Question: '''
class student { *attributes* } ;
class course { } ;
class semester { } ;
'''
Relation among these three classes like this

Student take course in a semester. Course is not particular to the semester. It can be chosen in any semester by a student. So, This is a ternary relationship among these objects.
There exists a ternary association between these three classes. How do I implement the association between these three classes ? or, In general What are the possible ways to implement association between classes (in c++ or java) ?
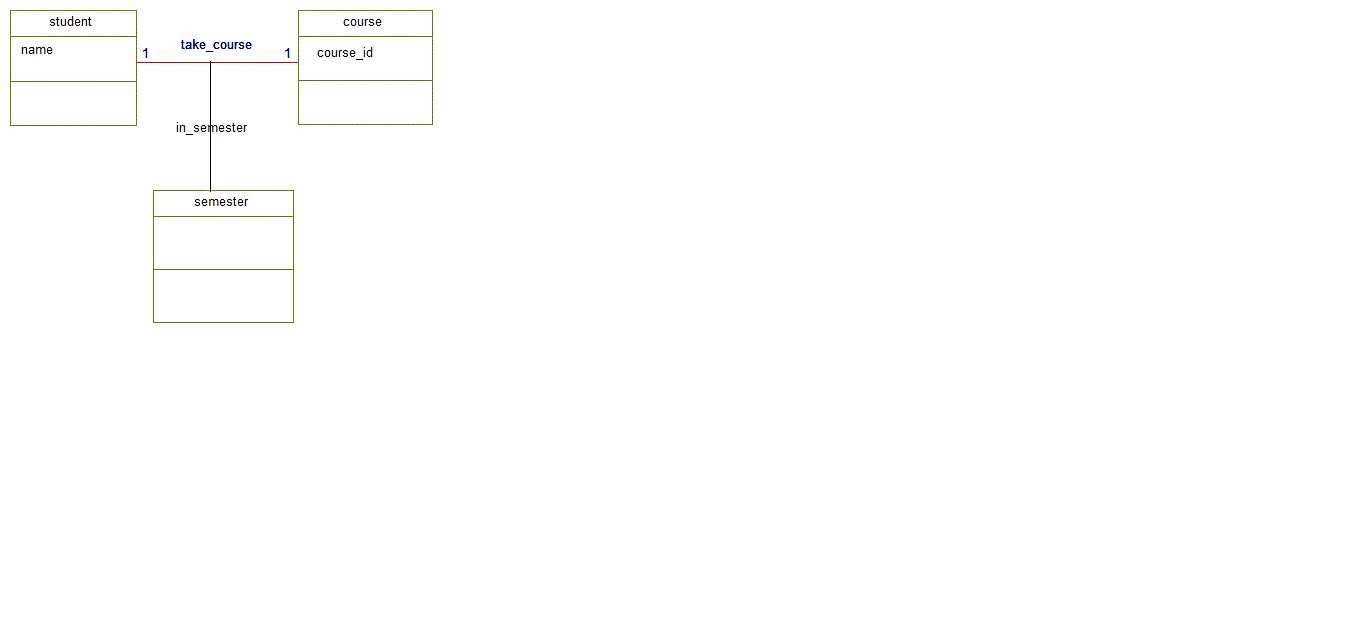
Answer: It is difficult to say without more details, but from real life examples one could imagine that some courses are given during a semester, and that some students take some courses. The 'student' class doesn't need to know anything about 'course's, and the 'course' class doesn't need to know anything about 'students'. Neither needs to know about 'semester's either. A natural composition would be to give a 'semester' a map of 'course' to a list of 'student's:
'''
class semester
{
public:
// accessors: list of courses, list of students, list of students for
// a given course... all obtainable from map.
private:
std::map<course, std::set<student>> enrollment;
};
'''
Here I use an 'std::set' for the students, since students are unique in each course. Likewise for the 'std::map': courses are unique in a semester. Of course, these constraints can be applied manually on top of other non-unique data structures.